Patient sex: F
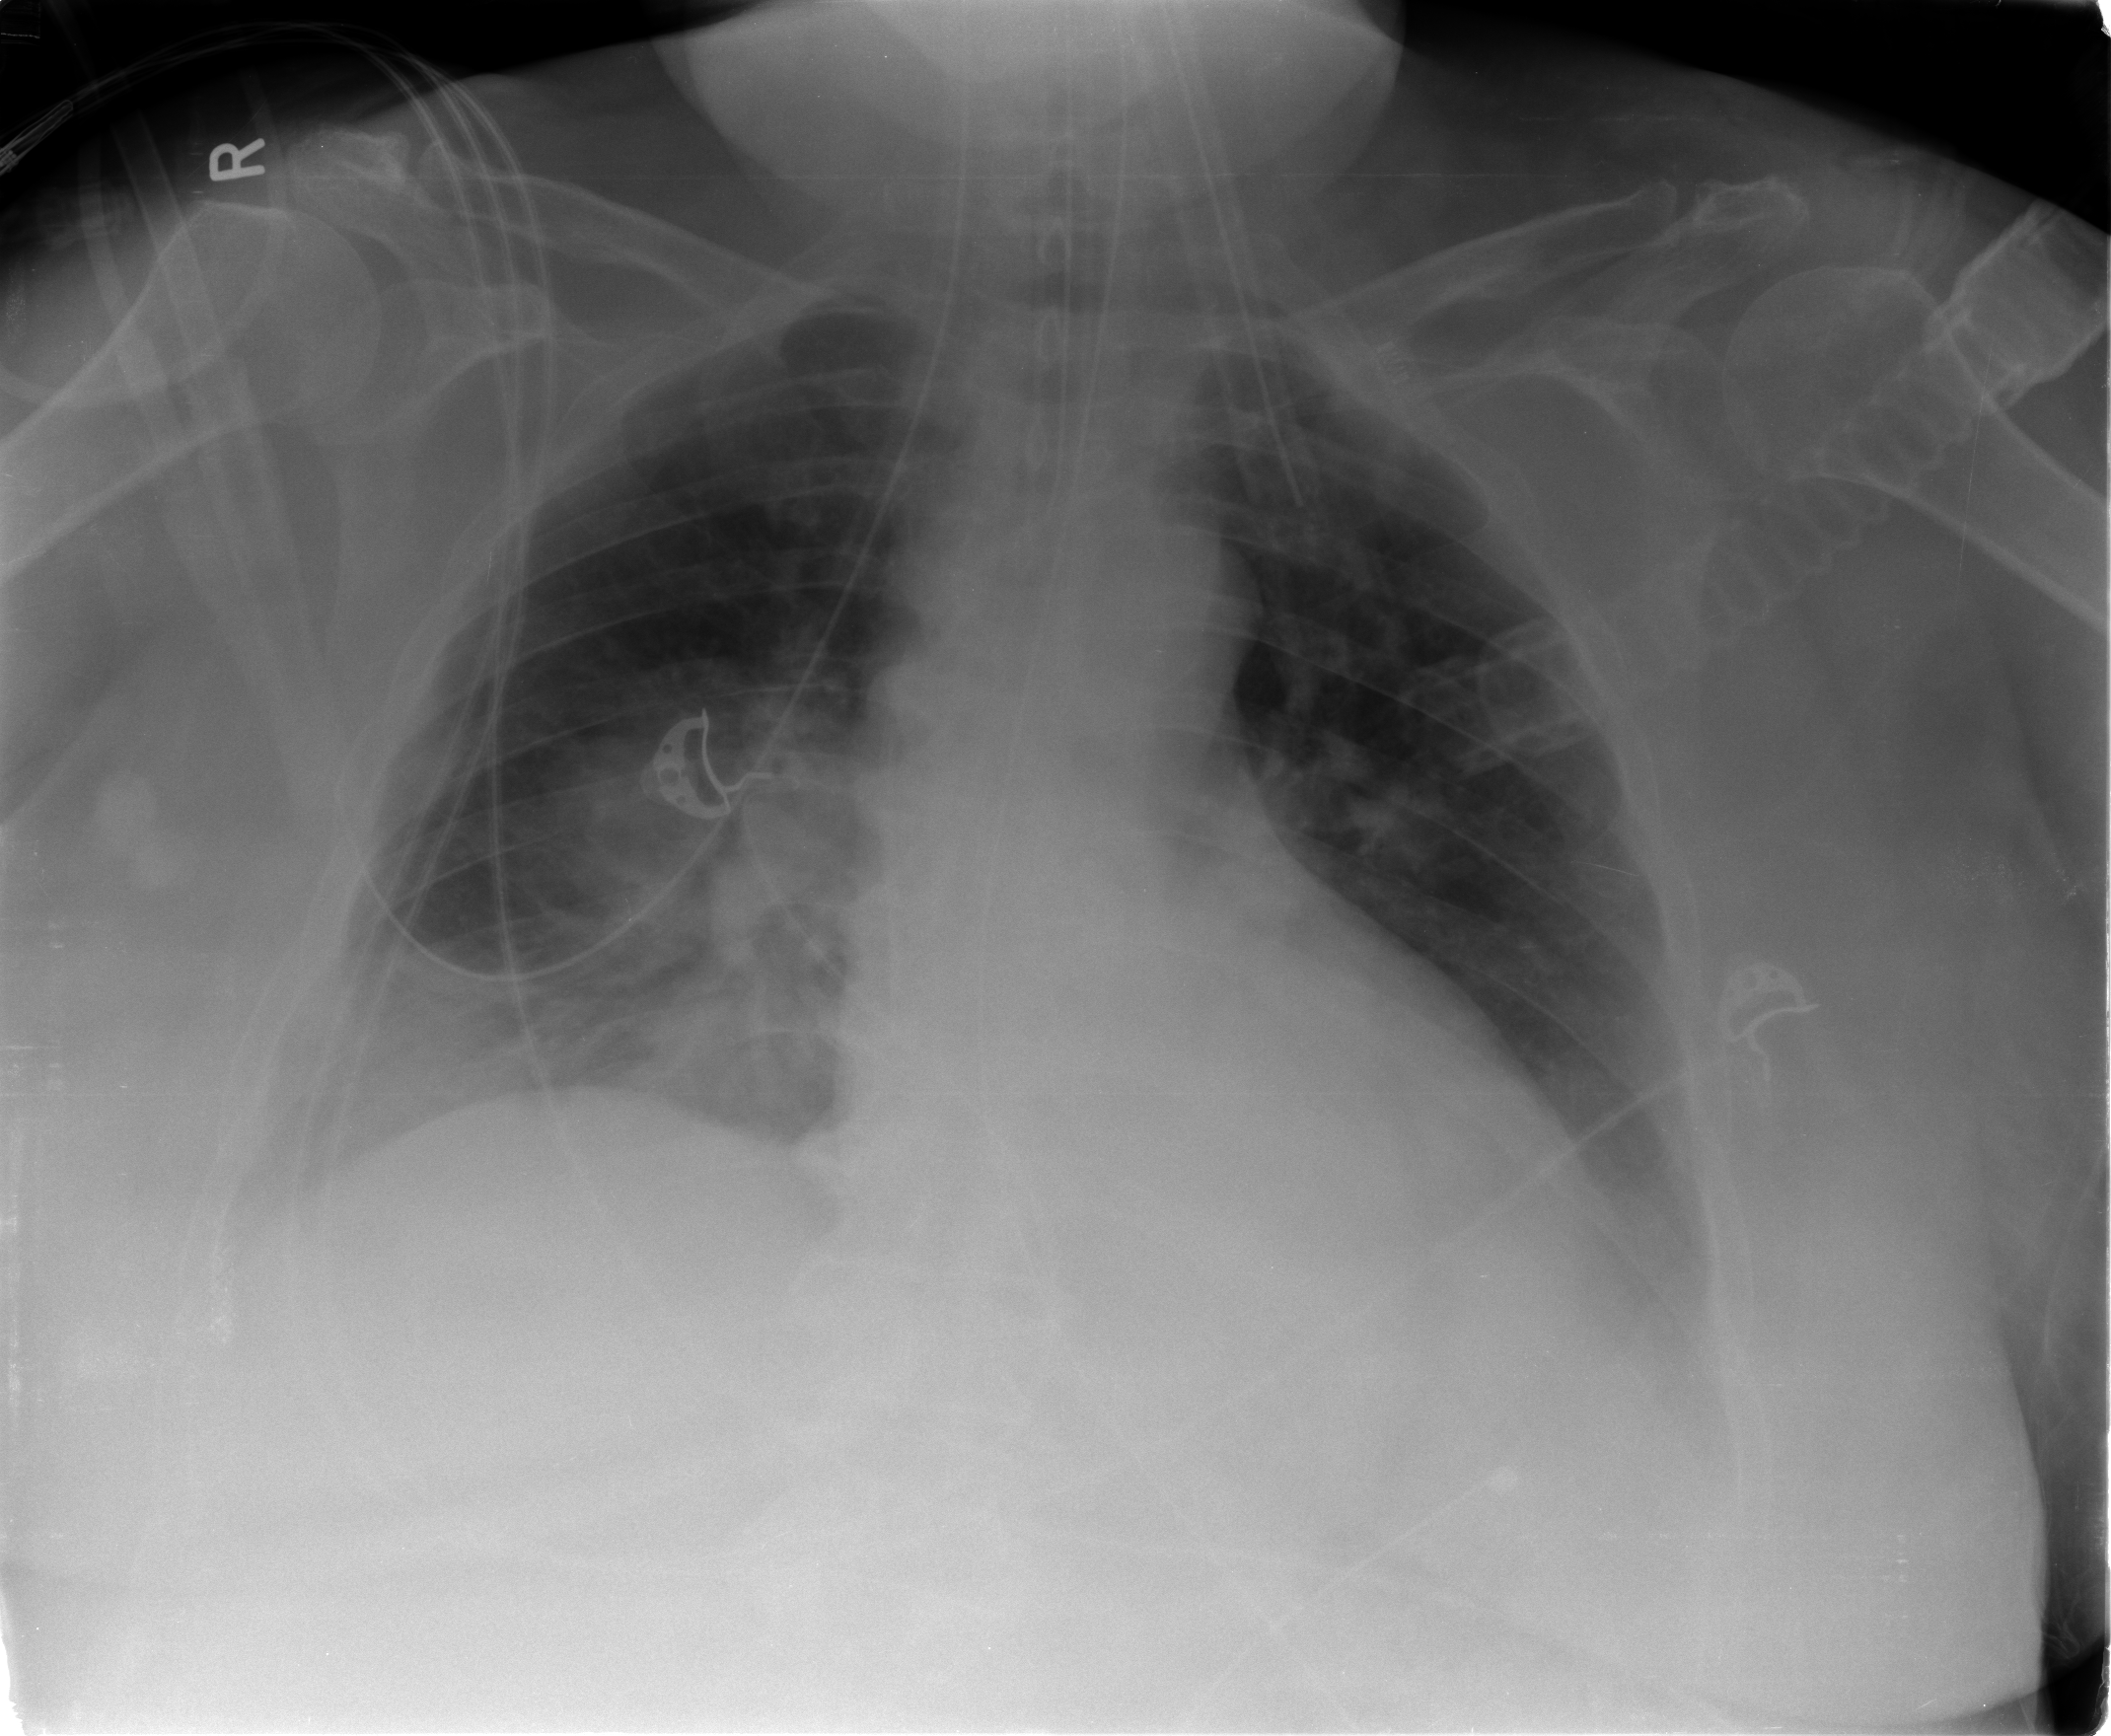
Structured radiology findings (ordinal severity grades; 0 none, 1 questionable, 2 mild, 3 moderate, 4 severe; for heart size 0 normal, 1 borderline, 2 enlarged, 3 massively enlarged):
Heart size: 0
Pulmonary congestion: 0
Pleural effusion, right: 1
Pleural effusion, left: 2
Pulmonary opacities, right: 2
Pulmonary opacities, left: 0
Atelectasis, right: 2
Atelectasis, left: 2